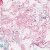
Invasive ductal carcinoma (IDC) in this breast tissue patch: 0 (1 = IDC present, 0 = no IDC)